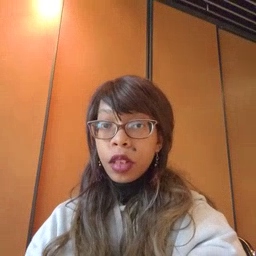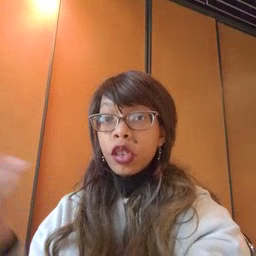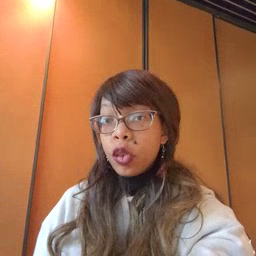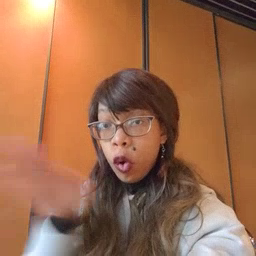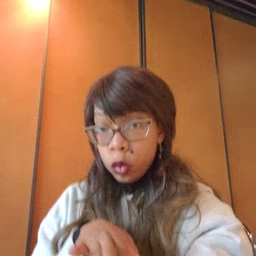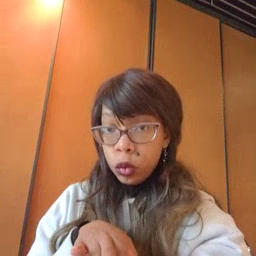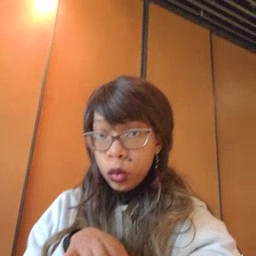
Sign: close